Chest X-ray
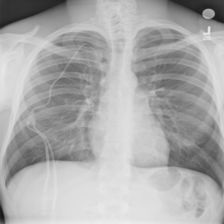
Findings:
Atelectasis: negative
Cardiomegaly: negative
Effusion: negative
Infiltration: negative
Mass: negative
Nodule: negative
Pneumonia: negative
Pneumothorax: negative
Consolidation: negative
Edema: negative
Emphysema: negative
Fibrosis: negative
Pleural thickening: negative
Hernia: negative